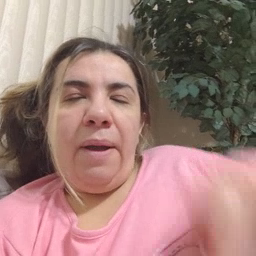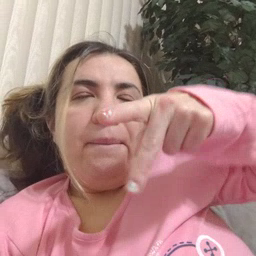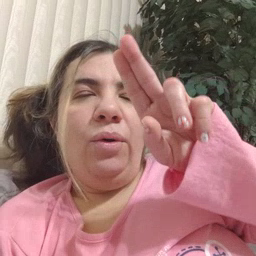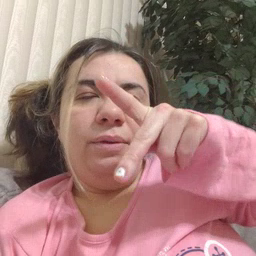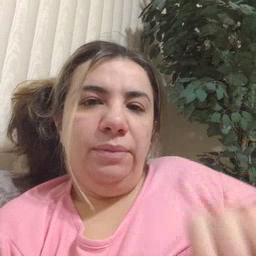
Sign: puppy